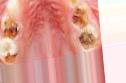
Condition: Caries